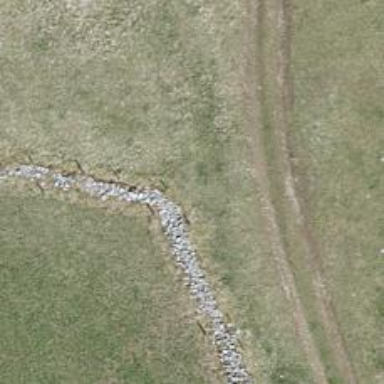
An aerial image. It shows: Wall barrier.